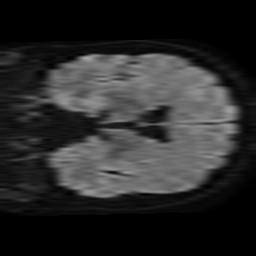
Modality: TRACE
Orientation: coronal
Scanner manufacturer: philips
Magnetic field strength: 1.5 T
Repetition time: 3.406 s
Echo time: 0.06922 s